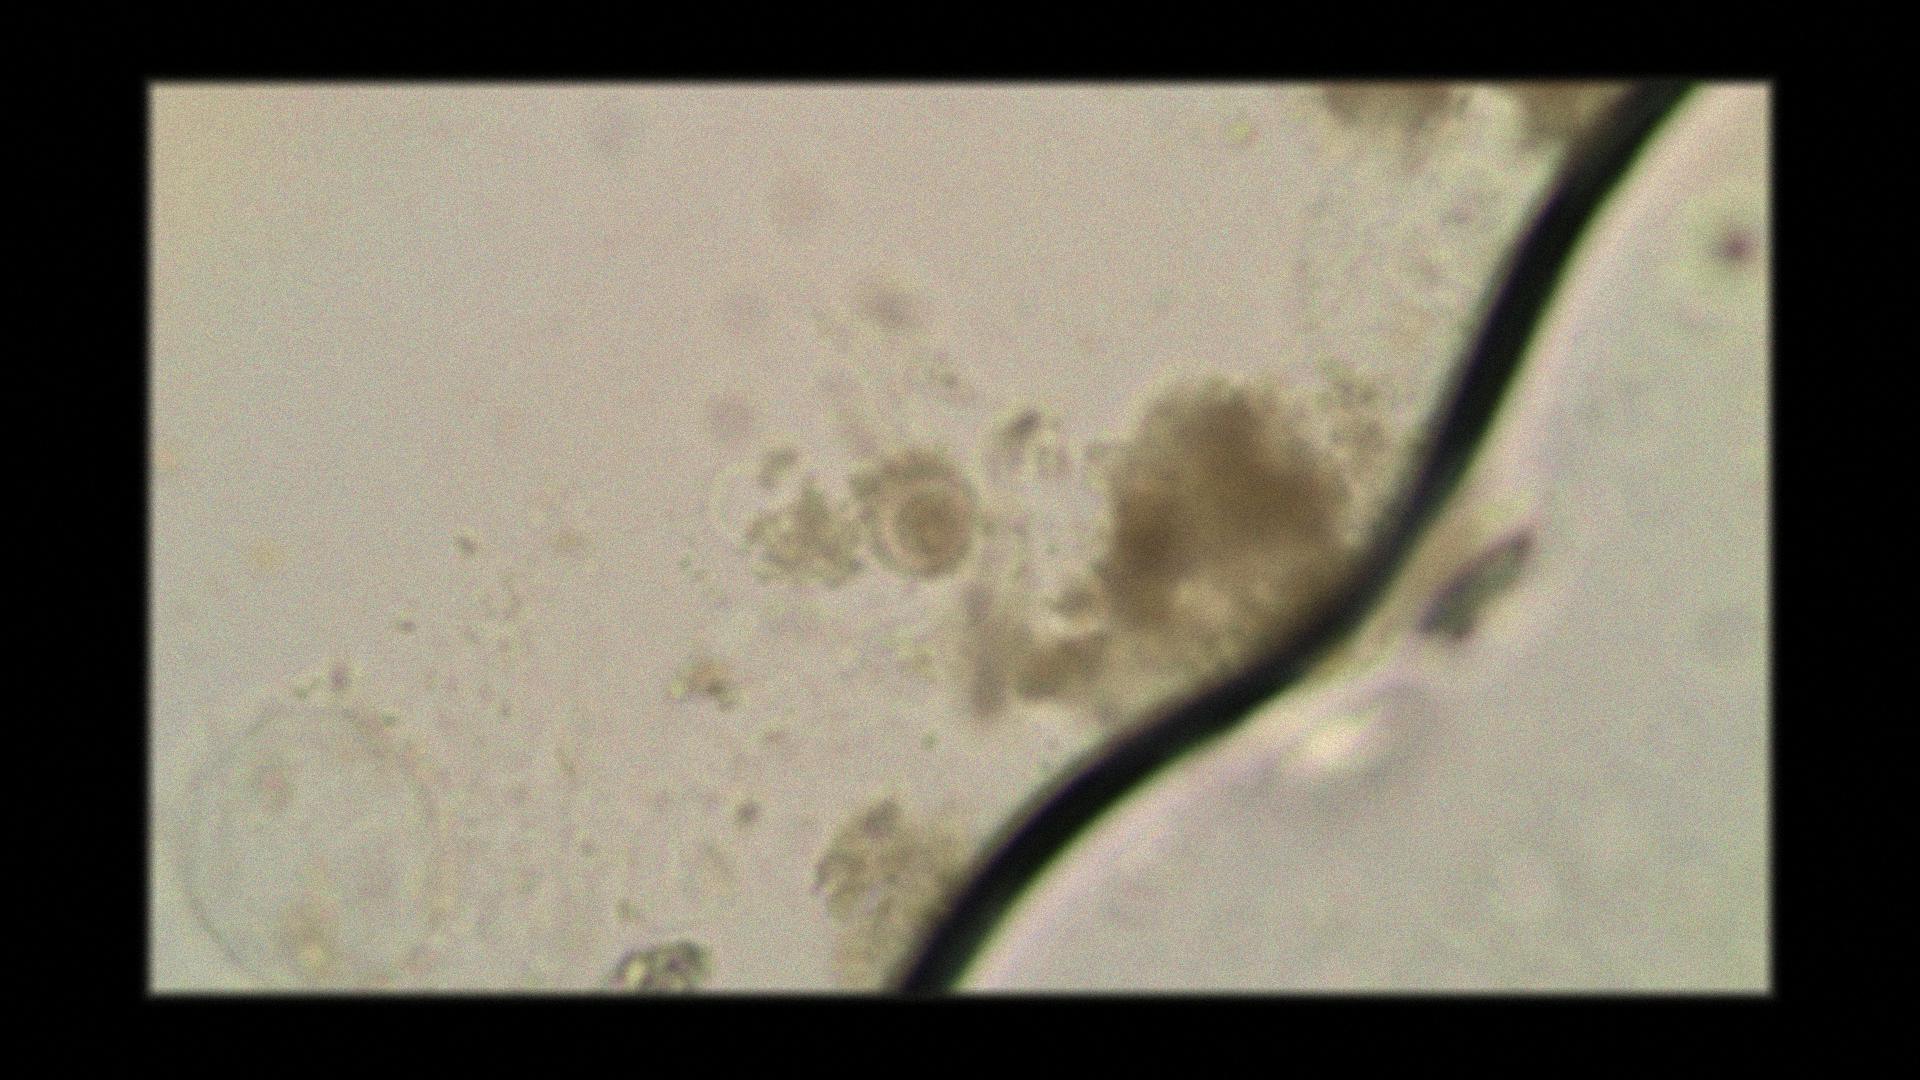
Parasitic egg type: Hymenolepis nana